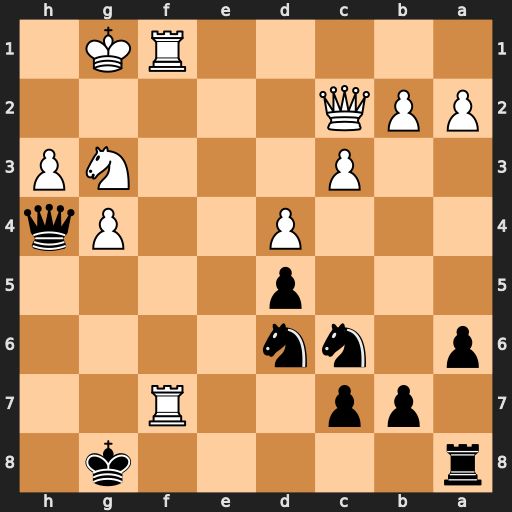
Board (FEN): r5k1/1pp2R2/p1nn4/3p4/3P2Pq/2P3NP/PPQ5/5RK1
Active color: b
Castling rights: -
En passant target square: -
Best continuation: Qxg3+ Qg2 Qxg2+ Kxg2 Nxf7